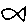
Label: fish